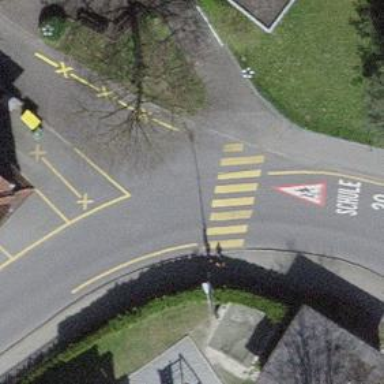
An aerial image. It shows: Kerb barrier.